Field crop: maize
Growth stage: 2
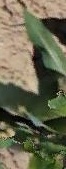
Species: maize